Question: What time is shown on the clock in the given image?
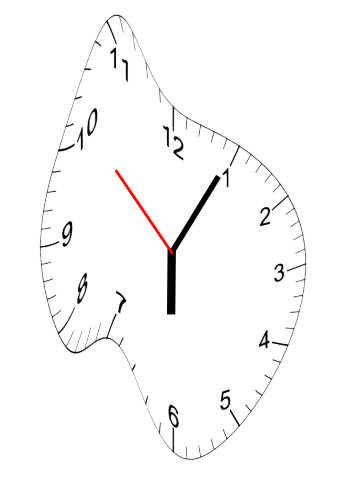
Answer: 06:04:52